Question: >
<URL>
We have an iOS 5 app which uses 3,5" retina display. I read that in iPhone 5 4" retina display, the app is shown in center of screen, by adding two black bars, one on top and another on bottom of screen. In my case and using Xcode emulator these bars don't display. The app is shown using whole screen like this:

What is the problem? How to solve this situation?
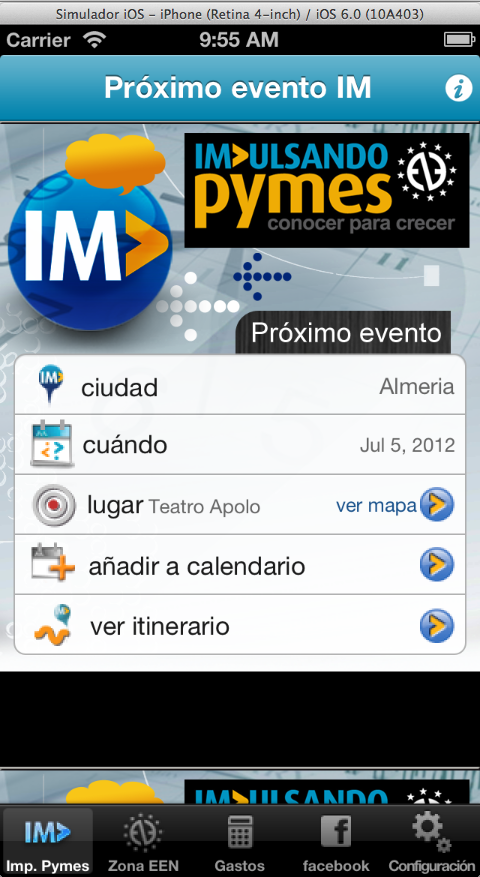
Answer: The layout will follow the way the resize and pinning struts are set for each of the views. The tab bar is pinned to the bottom of the screen, which is why it is there. I'm not sure what you have going on that is making the background duplicate a portion of itself like that.
But in Interface Builder, you can click the button in the lower right corner to toggle between the older iPhone 3.5" and iPhone 5 4" screen sizes and see how your views adjust their layout on each screen. Ideally, you will want to rework your app so that the background assets can fill the full 4" screen and simply crop off the bottom portion on the older screens.
Similarly, the controls and subviews should have their autosizing resize and pinning struts set in the size inspector so that they will stretch or reposition properly on both screens. Views like 'UITableView' and 'UIScrollView' are easily stretched to fill the additional screen. Other views such as buttons and text fields usually remain static in their sizes and positions relative to either the top or the bottom.